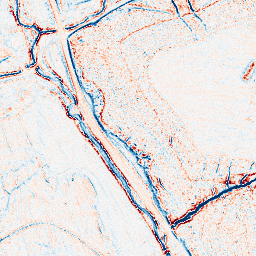
Category: edge_preserving
Decomposition family: anisotropic_diffusion
Decomposition parameters: iterations: 10
kappa: 10
gamma: 0.1
Upsampling method: cubic_catmull_rom
Upsampling parameters: scale: 8
Upsampling scale: 8